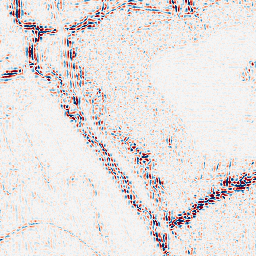
Category: wavelet
Decomposition family: wavelet_dwt
Decomposition parameters: wavelet: coif2
level: 2
Upsampling method: cubic_mitchell
Upsampling parameters: scale: 4
Upsampling scale: 4